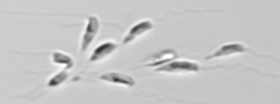
Label: Dinobryon